Question: I have a 'detail' page where I am displaying info for a club. The page is a UIViewController and consists of buttons and labels to acheive this look (like small grouped tables). When I load this page on a device, it lags a bit, more than any other view in my app.
I assume its because I have quite a few objects on the view controller. Does anyone have any suggestions on how to reduce this lag? Or how to achieve the look the 3 smaller tables like this(grouped) in a different way?
Thanks.
SCREENSHOT:

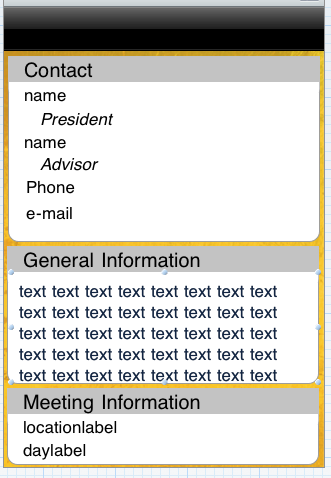
Answer: You could try making custom tablecells and use UITableView instead?